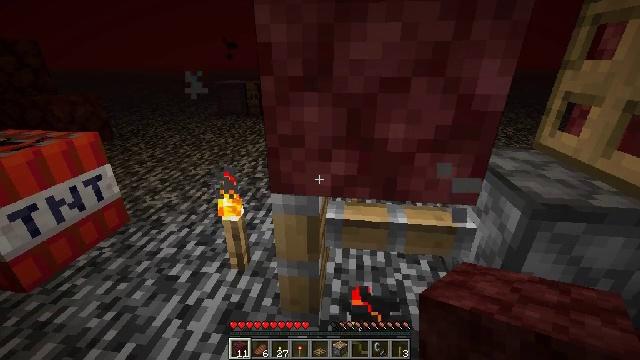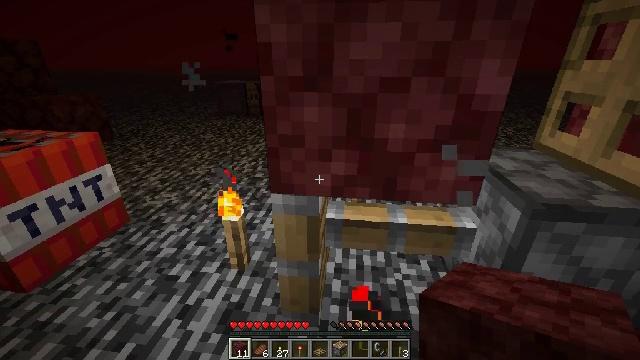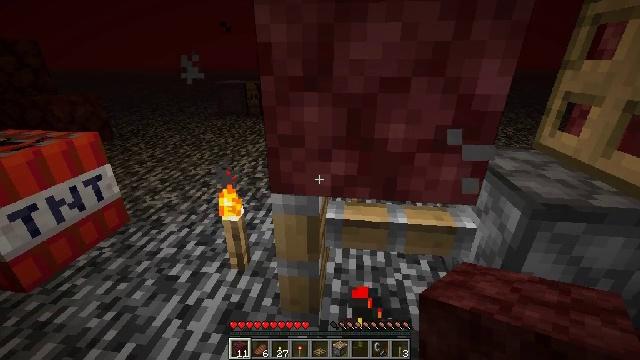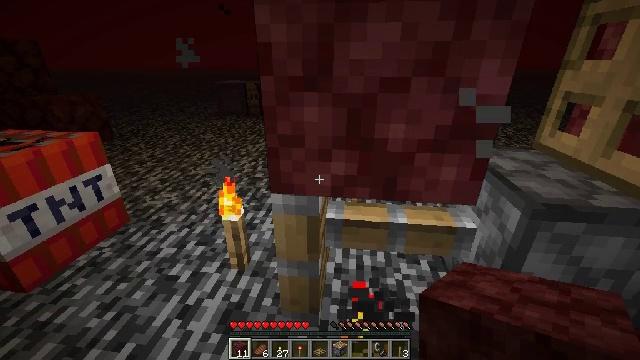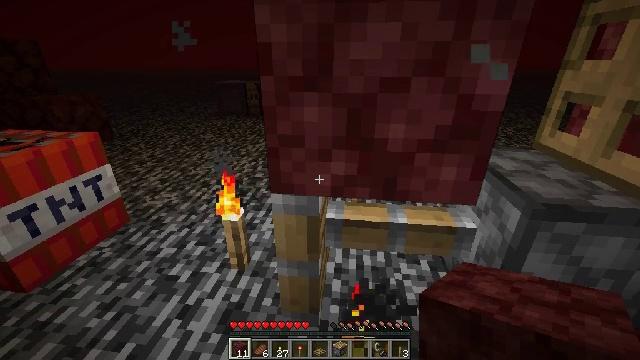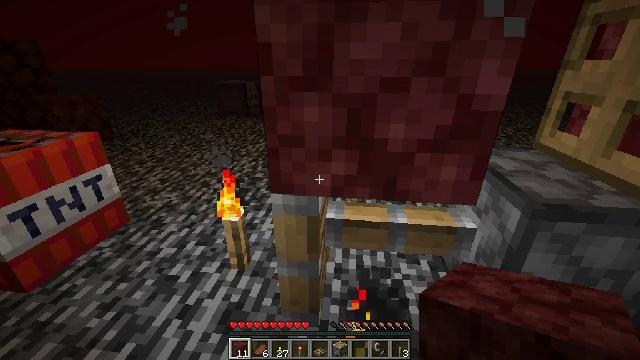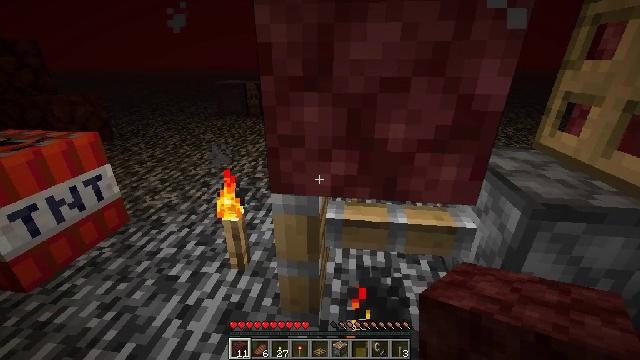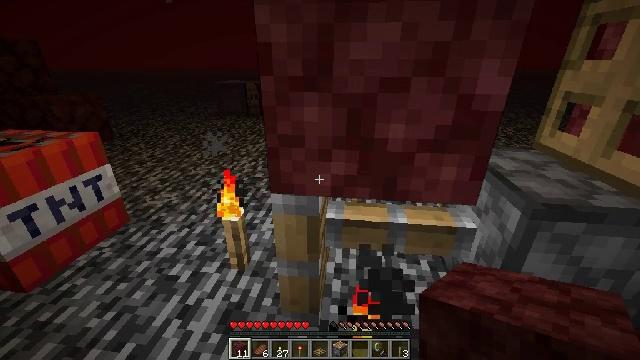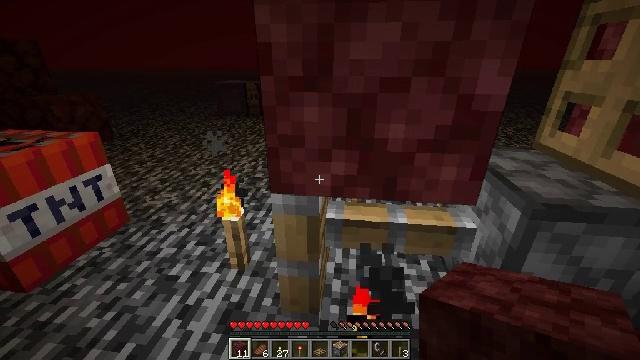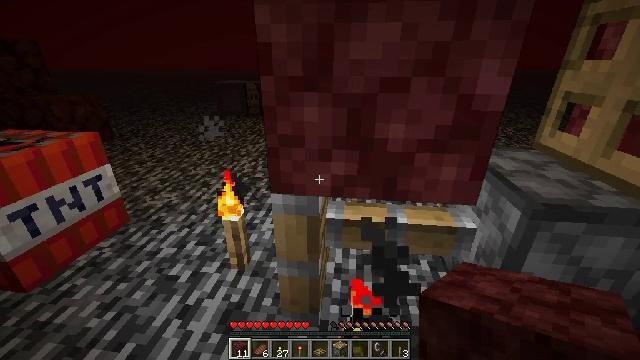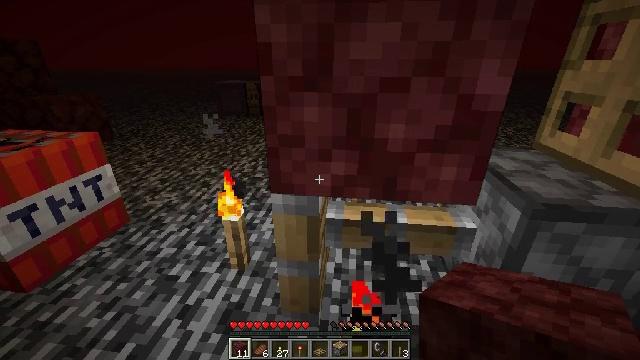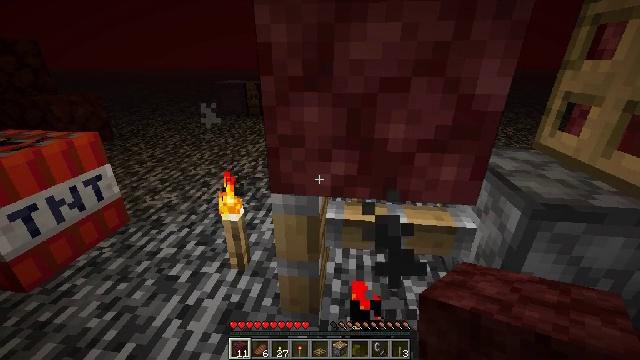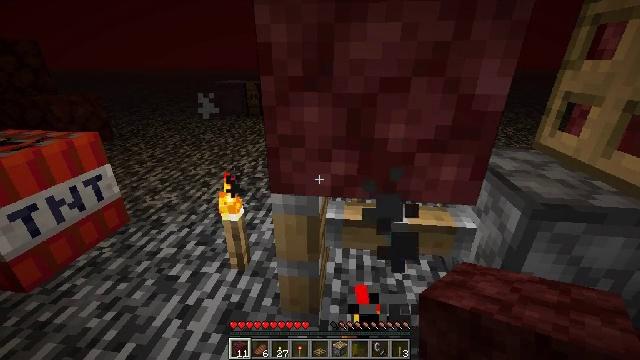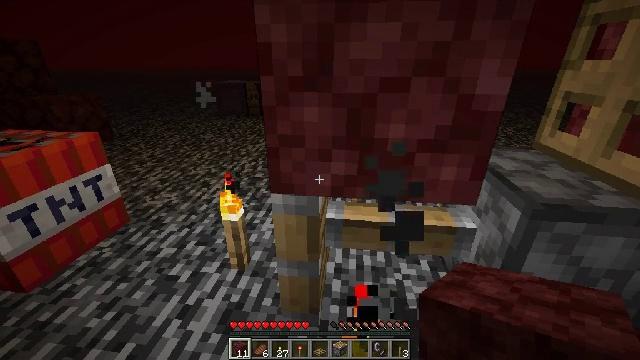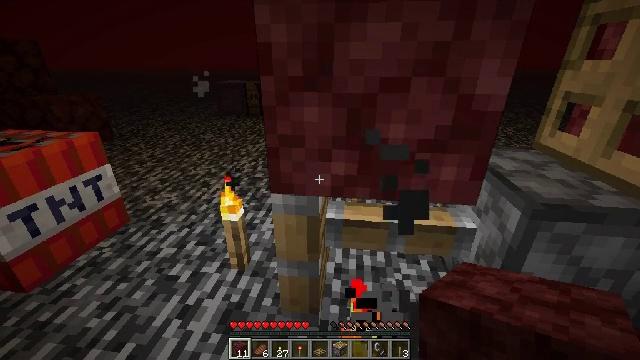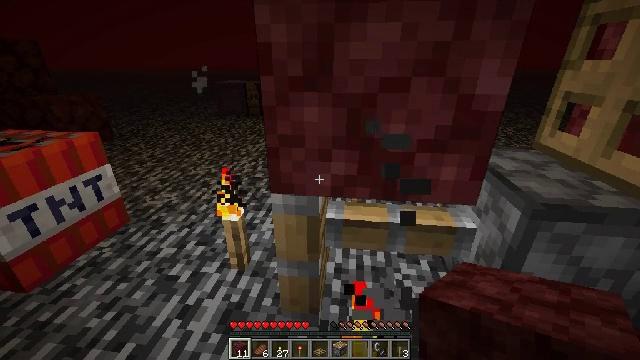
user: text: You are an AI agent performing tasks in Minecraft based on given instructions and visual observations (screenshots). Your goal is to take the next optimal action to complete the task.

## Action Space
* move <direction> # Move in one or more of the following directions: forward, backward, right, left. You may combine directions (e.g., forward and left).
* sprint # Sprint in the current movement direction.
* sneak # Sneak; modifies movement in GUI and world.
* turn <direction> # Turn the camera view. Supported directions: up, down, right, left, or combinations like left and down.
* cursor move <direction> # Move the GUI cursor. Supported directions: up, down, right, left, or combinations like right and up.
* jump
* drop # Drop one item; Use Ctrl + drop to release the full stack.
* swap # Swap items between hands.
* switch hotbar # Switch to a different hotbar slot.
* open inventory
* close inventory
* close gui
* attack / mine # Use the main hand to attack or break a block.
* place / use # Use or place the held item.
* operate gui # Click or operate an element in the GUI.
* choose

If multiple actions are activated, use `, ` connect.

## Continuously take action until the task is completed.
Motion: motion action
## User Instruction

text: Collect the TNT for later use.
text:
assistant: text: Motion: no_op
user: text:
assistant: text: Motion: no_op
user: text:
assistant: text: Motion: no_op
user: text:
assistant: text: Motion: no_op
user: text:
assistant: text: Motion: no_op
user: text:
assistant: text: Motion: no_op
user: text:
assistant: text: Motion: no_op
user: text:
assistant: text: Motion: no_op
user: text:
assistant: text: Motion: no_op
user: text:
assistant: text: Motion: no_op
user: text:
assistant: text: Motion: no_op
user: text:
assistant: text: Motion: no_op
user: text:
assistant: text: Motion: no_op
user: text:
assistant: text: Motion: no_op
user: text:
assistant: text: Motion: no_op
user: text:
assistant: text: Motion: no_op
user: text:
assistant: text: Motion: no_op
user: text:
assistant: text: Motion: no_op
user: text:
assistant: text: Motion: no_op
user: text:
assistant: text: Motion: no_op
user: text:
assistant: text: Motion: no_op
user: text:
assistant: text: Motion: no_op
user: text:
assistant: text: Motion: no_op
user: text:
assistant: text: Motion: no_op
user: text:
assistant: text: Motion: no_op
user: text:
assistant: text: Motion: no_op
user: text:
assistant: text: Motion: no_op
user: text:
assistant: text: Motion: no_op
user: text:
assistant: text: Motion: no_op
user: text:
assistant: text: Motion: no_op